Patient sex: M
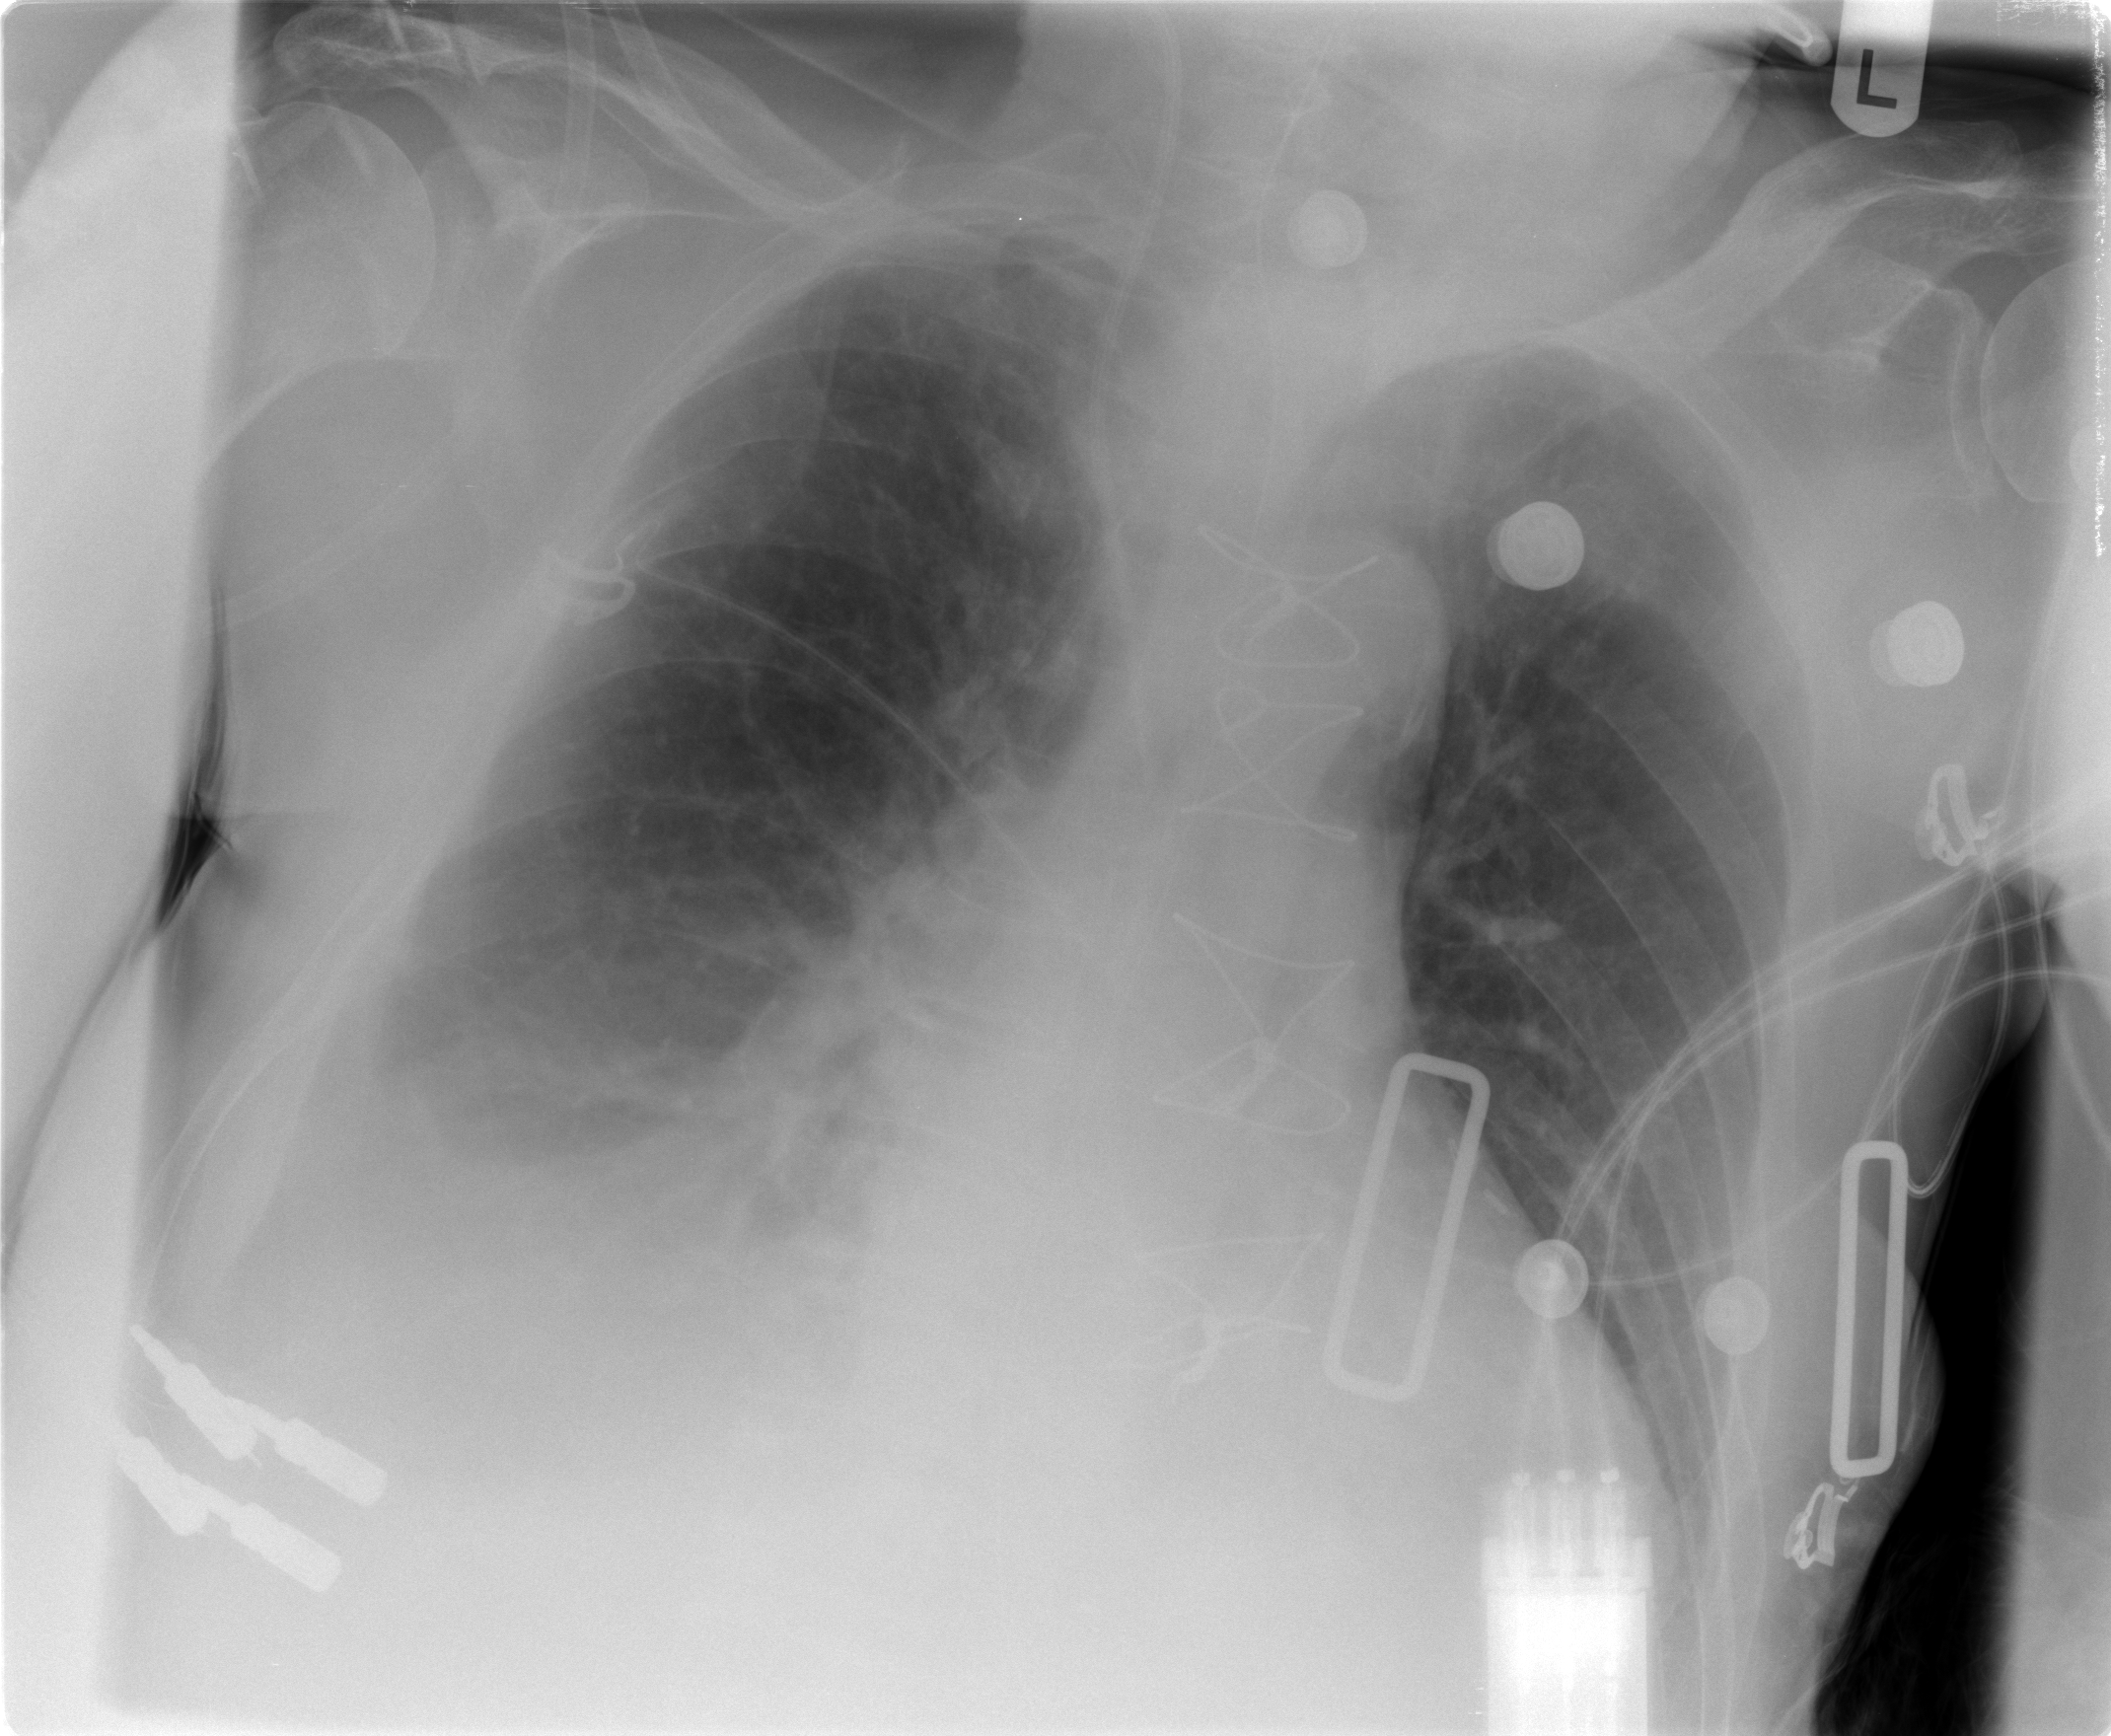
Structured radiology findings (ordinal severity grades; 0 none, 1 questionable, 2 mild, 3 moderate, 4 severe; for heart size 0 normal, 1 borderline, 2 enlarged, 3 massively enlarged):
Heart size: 0
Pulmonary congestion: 0
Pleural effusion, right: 2
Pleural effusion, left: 2
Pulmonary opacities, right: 0
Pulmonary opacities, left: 0
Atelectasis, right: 2
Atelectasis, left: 2